Question: Does anybody know how I might change the circles in this graph <URL> to be triangles and still dynamically grow and shrink?

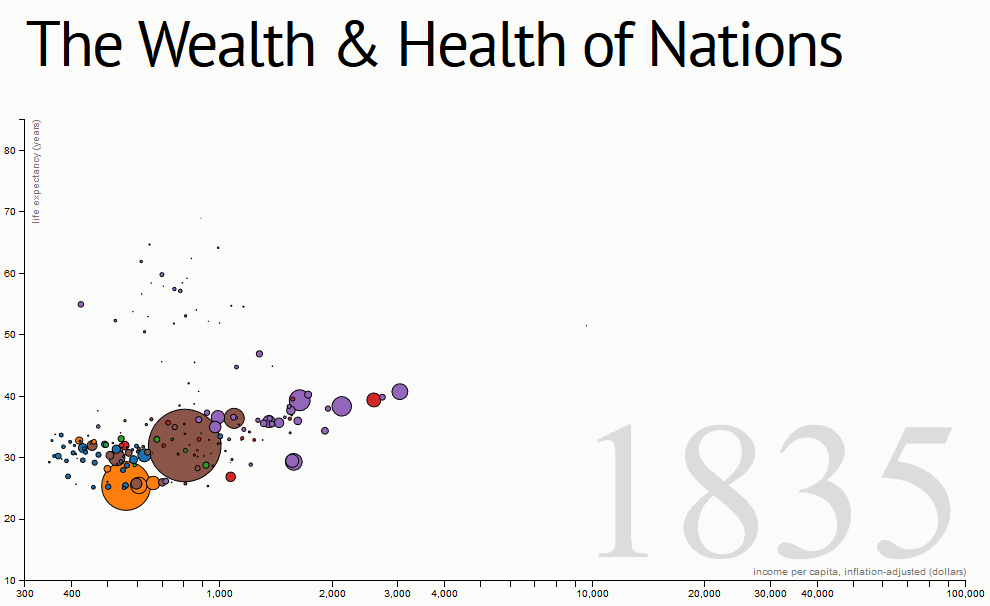
Answer: There are a variety of ways to create triangles; one way to do this without doing any geometry yourself is to use <URL> with the type "triangle-up". Like so:
- <URL>